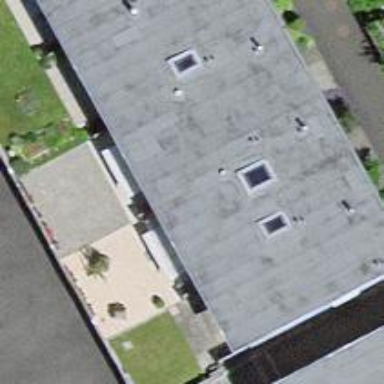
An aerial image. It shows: Residential building with skillion roof.